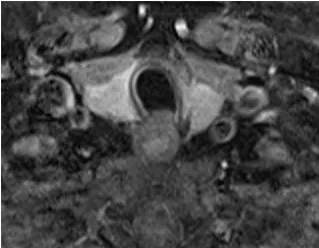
Axial T1 fat-saturated post-contrast image dated 28th October 2021.
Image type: radiology (mri)